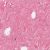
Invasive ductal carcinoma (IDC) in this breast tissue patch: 0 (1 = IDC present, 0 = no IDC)